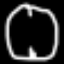
Label: clock